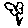
Label: flower